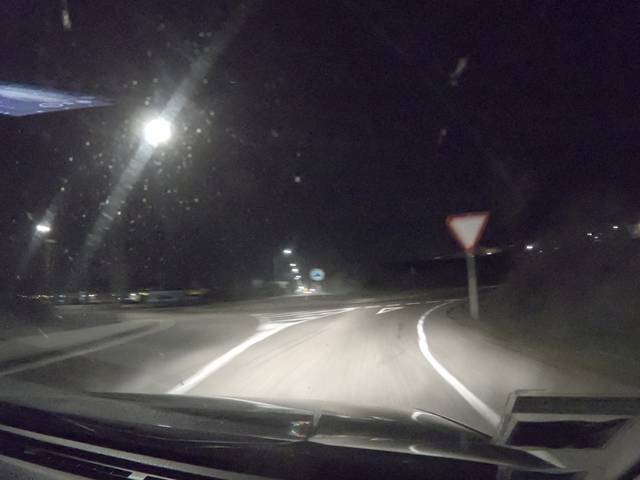
Region: Spain
Coordinates: 42.01, -5.669